Question: How can I sum 'pay_price' value in group footer:
'''
<variable name="total" class="java.lang.Integer" calculation="Sum">
<variableExpression><![CDATA[$F{pay_price}]]></variableExpression>
</variable>
'''
but its suming all value-s.

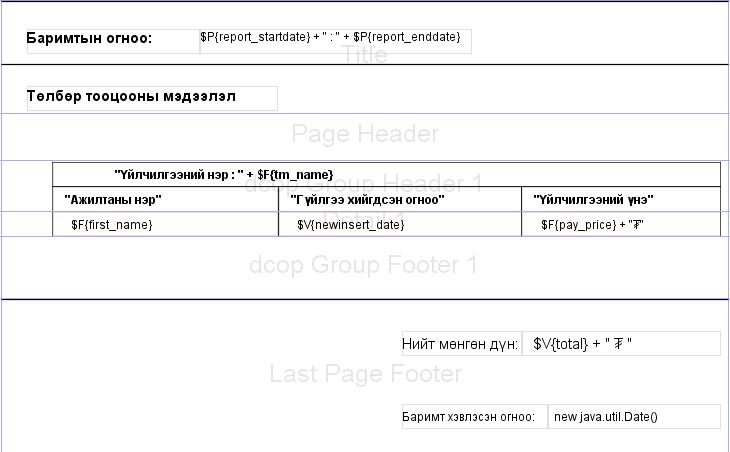
Answer: Try adding the resetGroup
'''
<variable name="total" class="java.lang.Integer" resetType="Group" resetGroup="myGroup" calculation="Sum">
<variableExpression><![CDATA[$F{pay_price}]]></variableExpression>
</variable>
'''